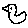
Label: bird